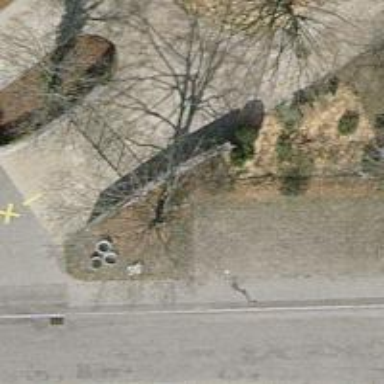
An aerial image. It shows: Deciduous broadleaved tree in cemetery.